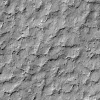
Atmospheric dust classification: not_dusty